Question: I have integrated my android app with Paypal and i have tested it with paypal sandbox credentials. Ti test with other credentials , i have created another account and when i test this, i am getting error saying....
'''
request failure with http statusCode:422,exception:org.apache.http.client.HttpResponseException: Unprocessable Entity
'''
## request failed with server response:{"name":"PAYMENT_CREATION_ERROR","debug_id":"c9abdab19db06","message":"checkout-session is NON_PAYABLE: {"id":"4NJ51372SE556852L","state":"NON_PAYABLE","cart_id":"4NJ51372SE556852L","payer":{"payment_method":"paypal","payer_info":{"email":"gvs@gv.net","payer_id":"GK7QYNA573LCC","shipping_address":{"recipient_name":"gv","id":"<PHONE>","line1":"Flat no. 507 Wing A Raheja Residency","line2":"Film City Road, Goregaon East","city":"Mumbai","state":"Maharashtra","postal_code":"400097","country_code":"IN","normalization_status":"UNKNOWN","default_address":true,"preferred_address":false},"phone":"<PHONE>","phone_type":"HOME"}},"payment_approved":false,"offers":[{"offer_intensity":"NO_OFFER"}],"payment_contingency":{"name":"PAYER_ACTION_REQUIRED","cause_name":"NO_VALID_FUNDING_INSTRUMENT","resolutions":[{"name":"ADD_PAYMENT_CARD","funding_instrument_details":{"type":"PAYMENT_CARD","payment_card":{"billing_address":{"line1":"Flat no. 507 Wing A Raheja Residency","line2":"Film City Road, Goregaon East","city":"Mumbai","state":"Maharashtra","postal_code":"400097","country_code":"IN"}}}}]}}","information_link":"https://api.sandbox.paypal.com/docs/api/#PAYMENT_CREATION_ERROR"}

kindly give me valuable suggestions and help me
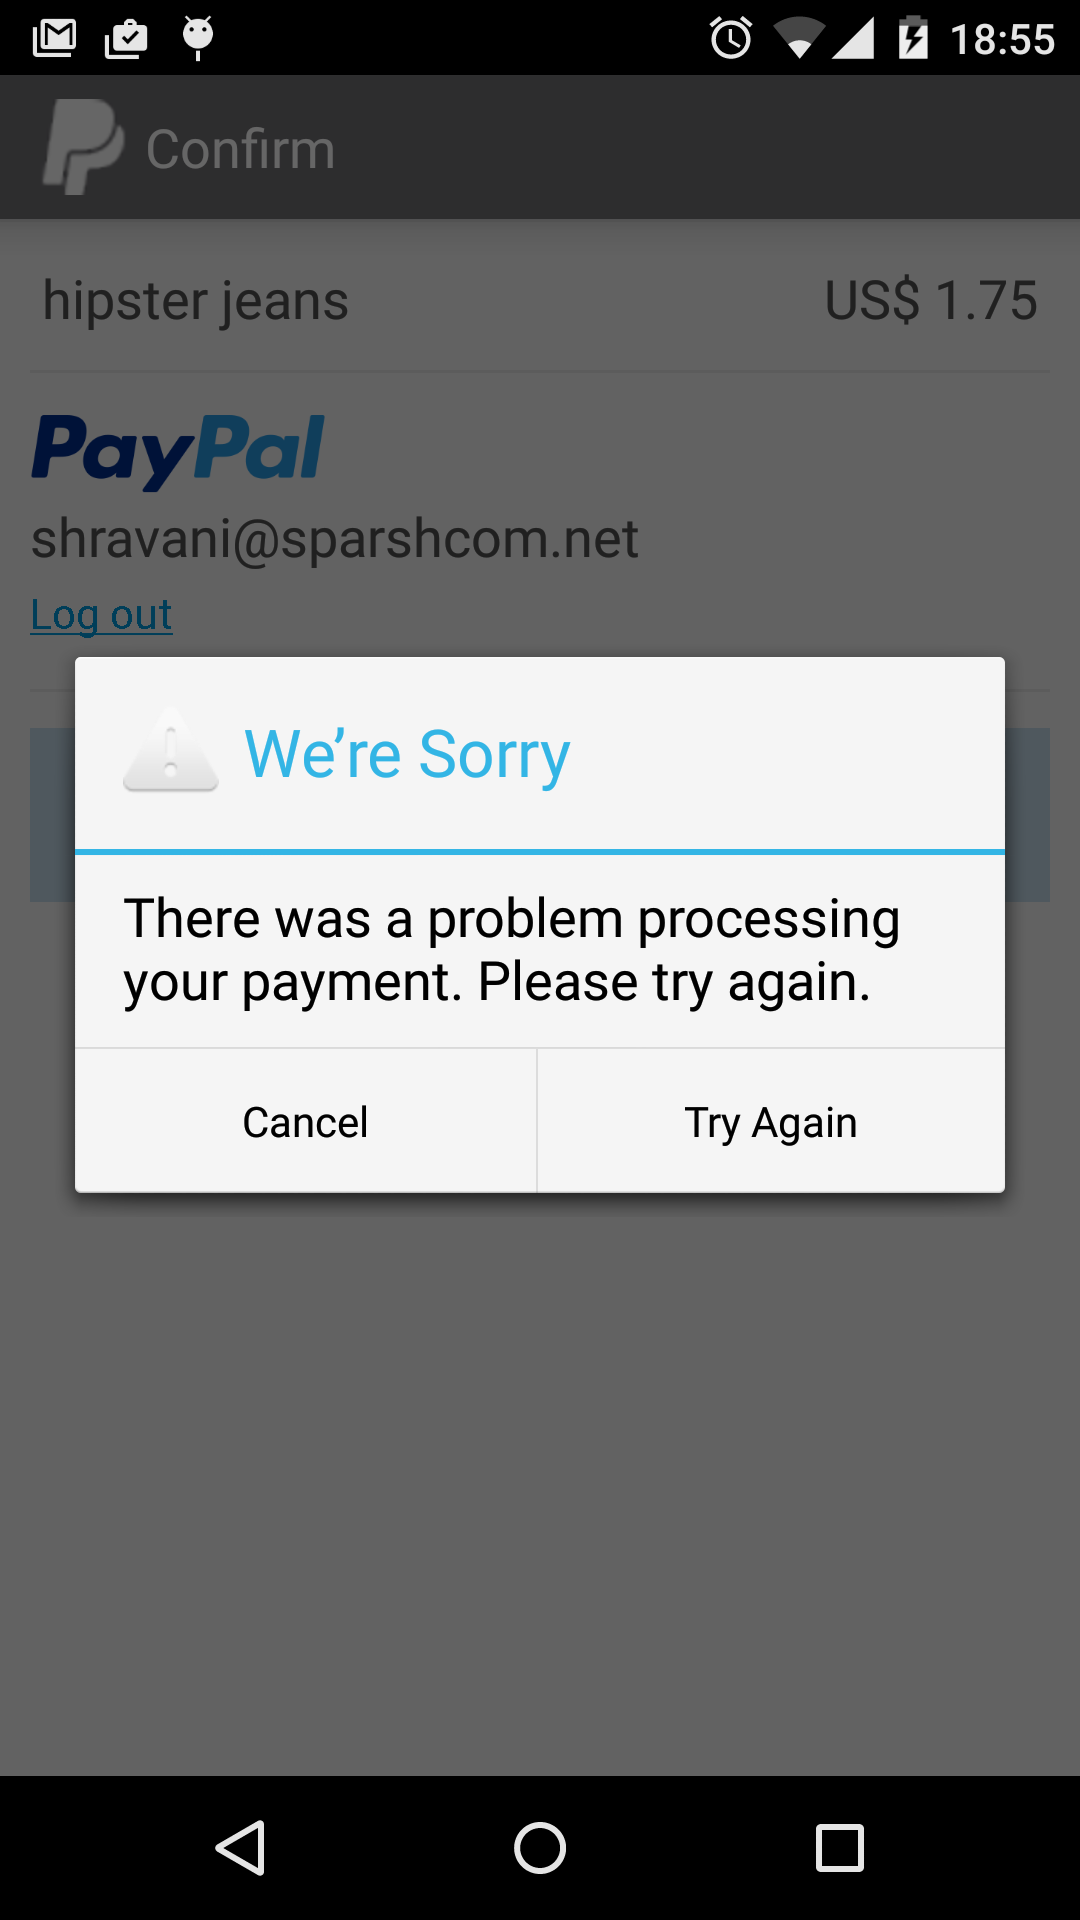
Answer: The server response indicates the problem fairly clearly: PAYER_ACTION_REQUIRED / NO_VALID_FUNDING_INSTRUMENT / ADD_PAYMENT_CARD. Your code is working; the payment was refused on PayPal's end because the payer account is not able to pay. Fix your test payer account, or use another known-good payer account.
One additional caution: despite the messaging suggesting the solution is to add a card to the account, that may not be enough. PayPal has to live under a variety of international legal rules, and I think that India is one country in which PayPal and the government are not getting along very well:
<URL>
... so that account with an address in Mumbai may be out of luck, and your test scenario would be considered a negative test case -- payment from Indian payer refused 'correctly' per PayPal policy & Indian law :(.